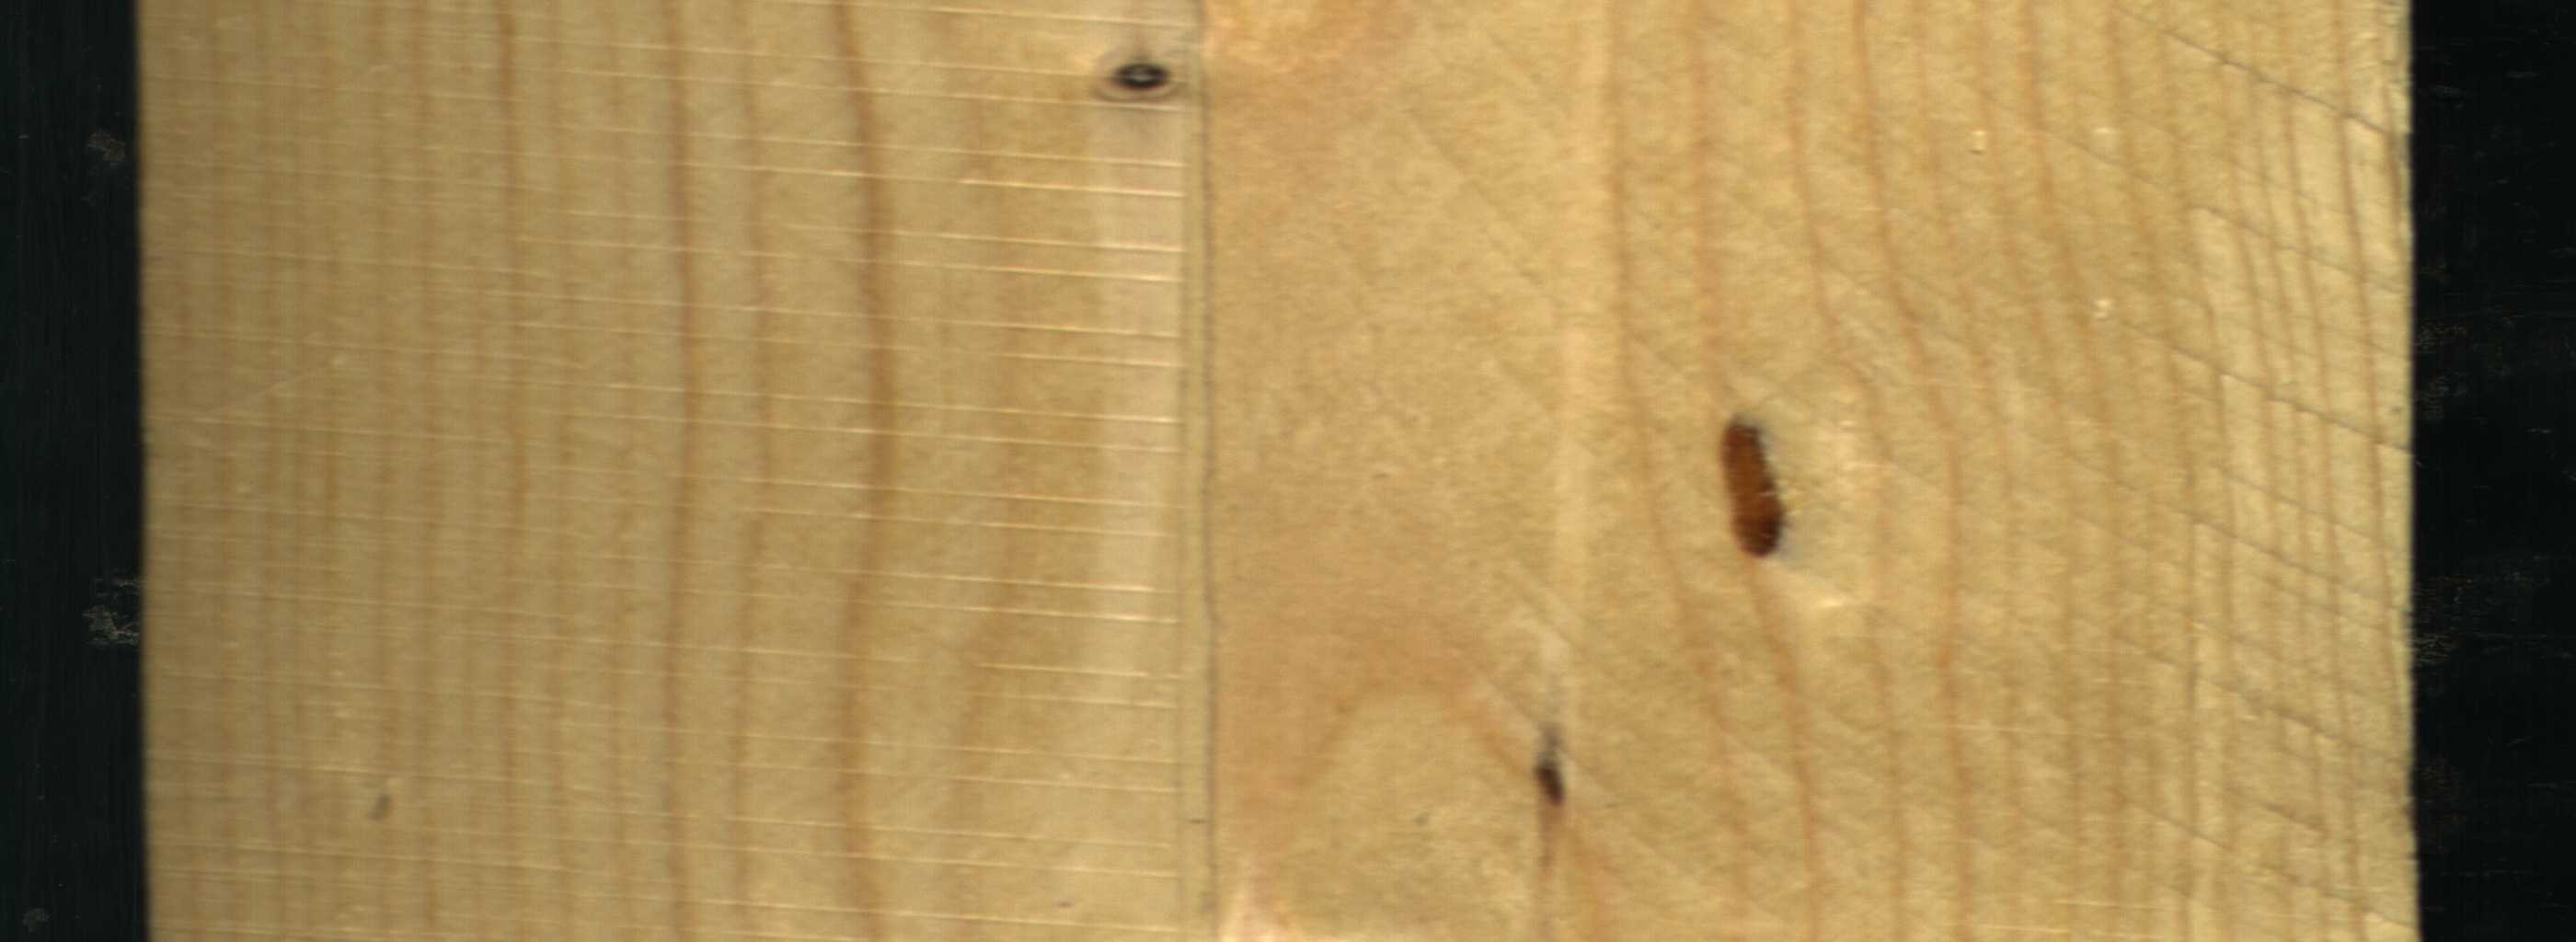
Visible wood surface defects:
resin
resin
Dead_Knot